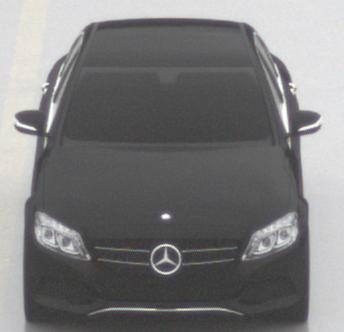
Make: Mercedes-Benz
Model: C 160
Detailed model: C-Class (205) Limousine
Model produced from: 2015/04
Model produced until: 2018/04
Doors: 4
Color: black
Road condition: wet road
Daytime: midday
Contrast: low contrast